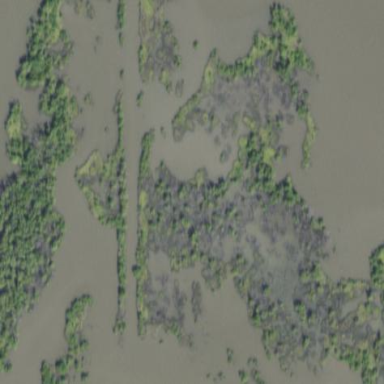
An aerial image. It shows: Mangrove wetland with plant community known as Mangrove Swamp.